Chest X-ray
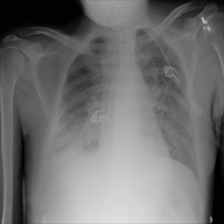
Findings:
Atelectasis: negative
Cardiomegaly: negative
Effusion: negative
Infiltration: positive
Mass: negative
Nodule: negative
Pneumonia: negative
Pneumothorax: negative
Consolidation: negative
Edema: positive
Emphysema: negative
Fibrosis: negative
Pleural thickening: negative
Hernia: negative